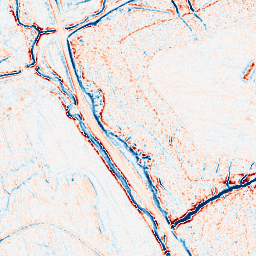
Category: edge_preserving
Decomposition family: anisotropic_diffusion
Decomposition parameters: iterations: 10
kappa: 100
gamma: 0.1
Upsampling method: bilinear
Upsampling parameters: scale: 2
Upsampling scale: 2